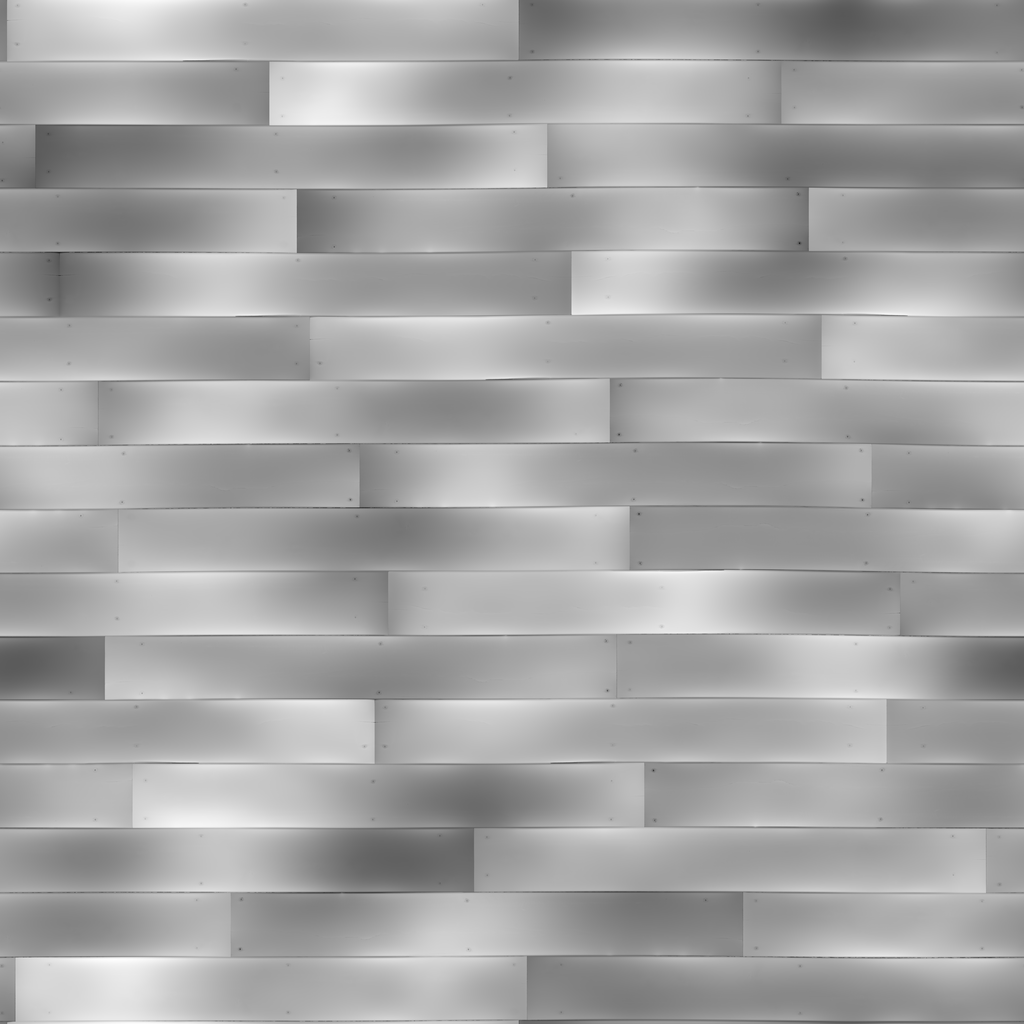
Texture map type: Displacement